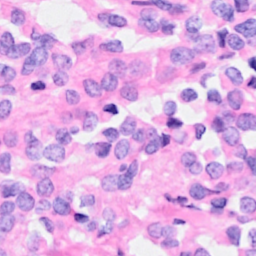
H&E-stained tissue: Breast